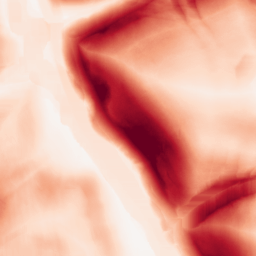
Category: morphological
Decomposition family: morphological_square
Decomposition parameters: operation: gradient
size: 20
Upsampling method: cubic_catmull_rom
Upsampling parameters: scale: 2
Upsampling scale: 2